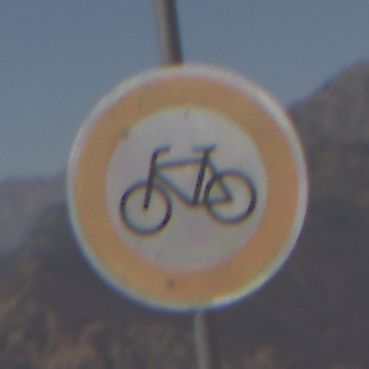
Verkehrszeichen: VerbotRadverkehr
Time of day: Midday
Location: Outdoor (Nature)
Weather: Clear
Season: NotSpecified
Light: Natural